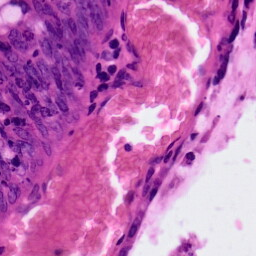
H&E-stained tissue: Colon